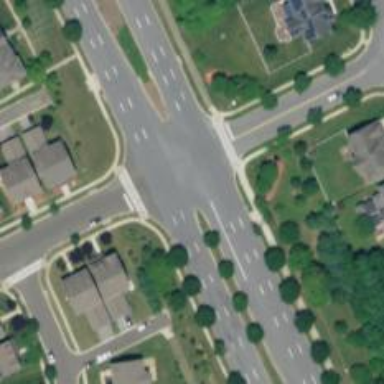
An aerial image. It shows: Tertiary road.